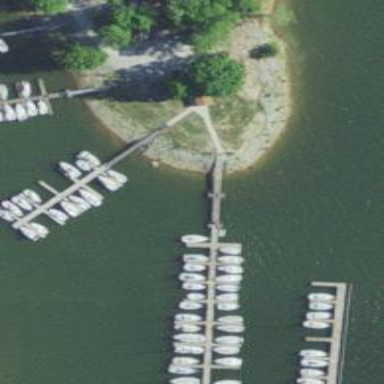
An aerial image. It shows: Marina on leisure land.